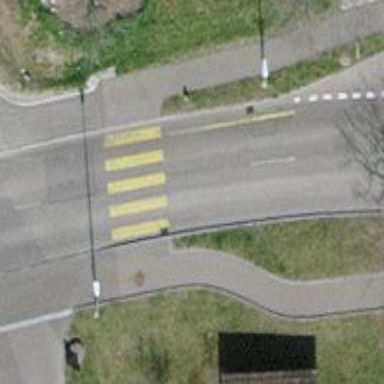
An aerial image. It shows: Uncontrolled road crossing.